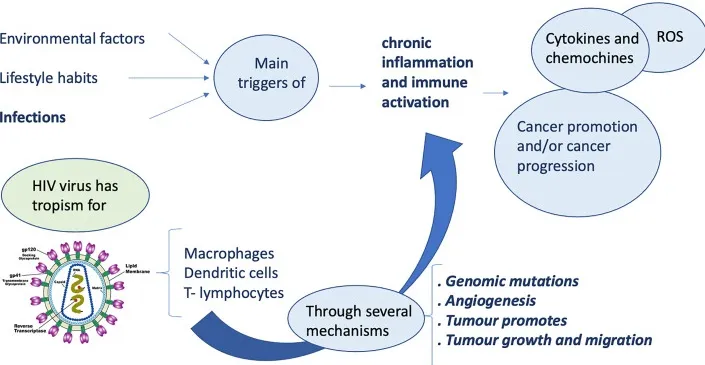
Chronic inflammation and immune activation: a delicate balance.
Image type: pathology (giemsa)